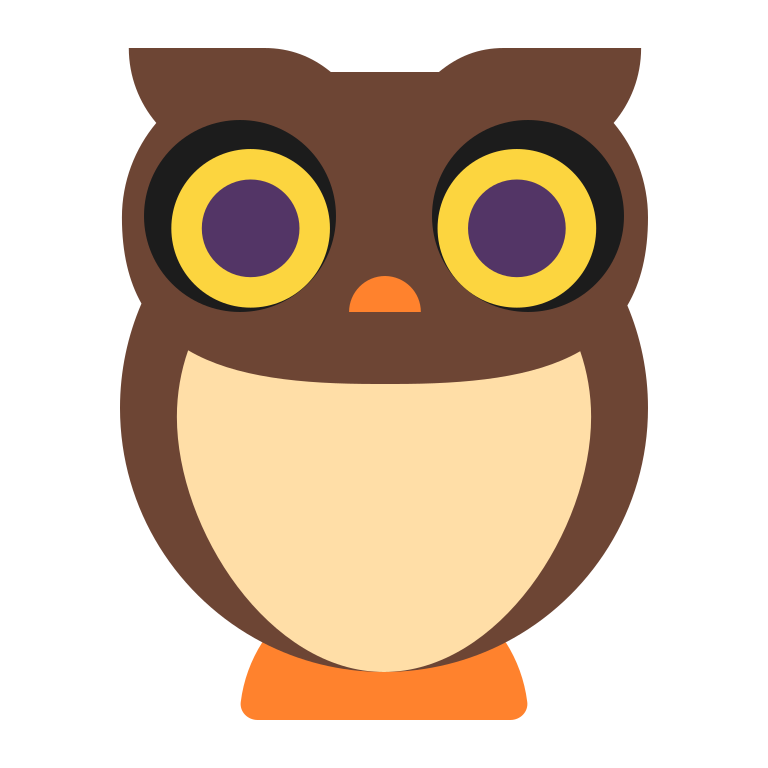
owl flat